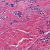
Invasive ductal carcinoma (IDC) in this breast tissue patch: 0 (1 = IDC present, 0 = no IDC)